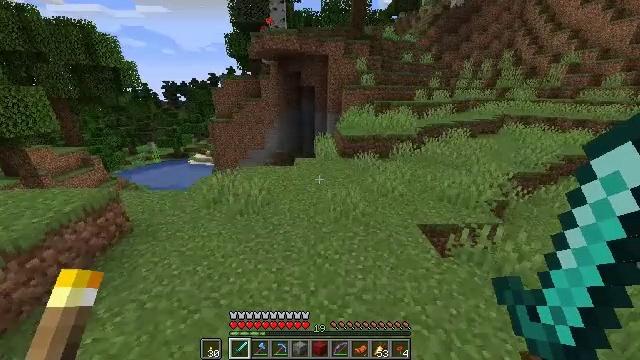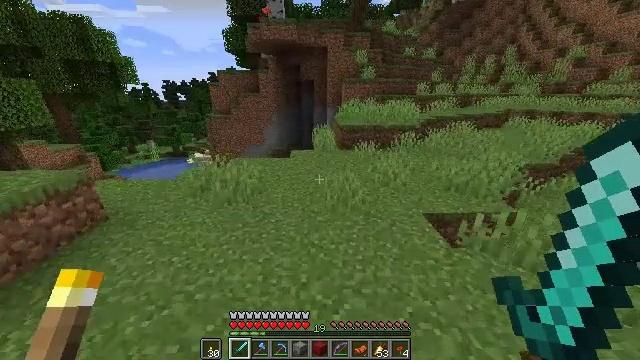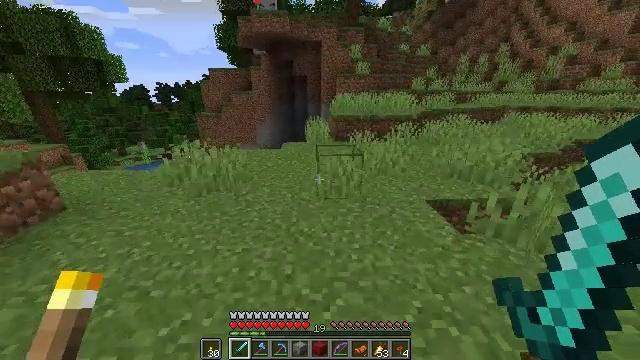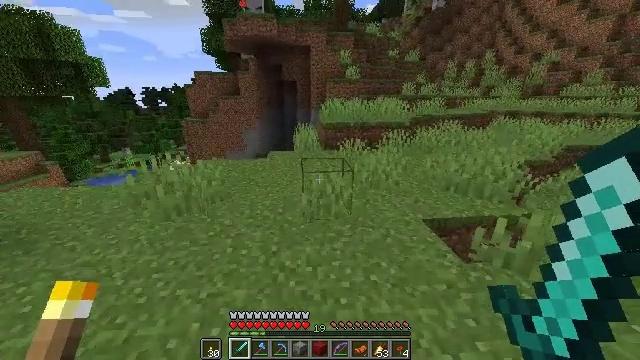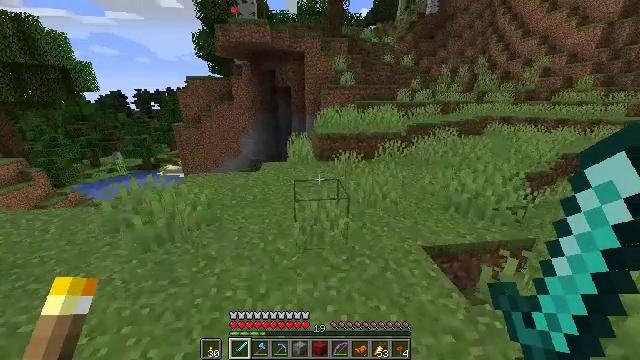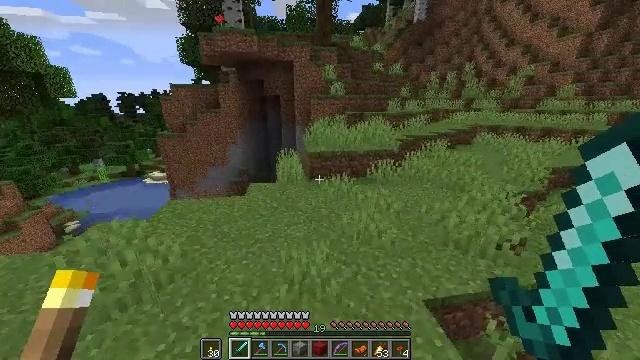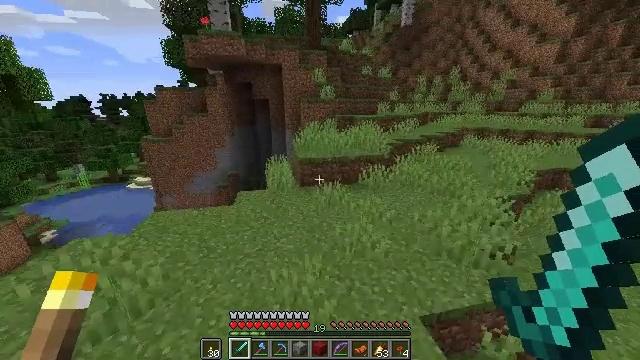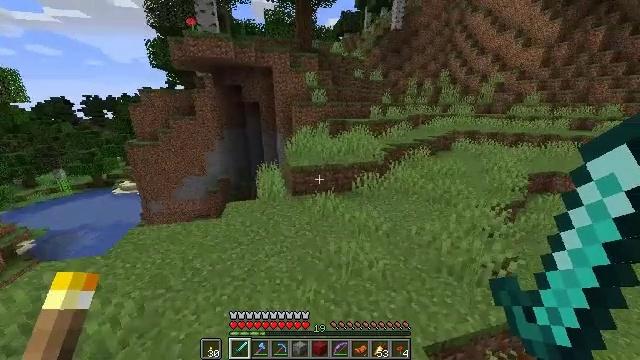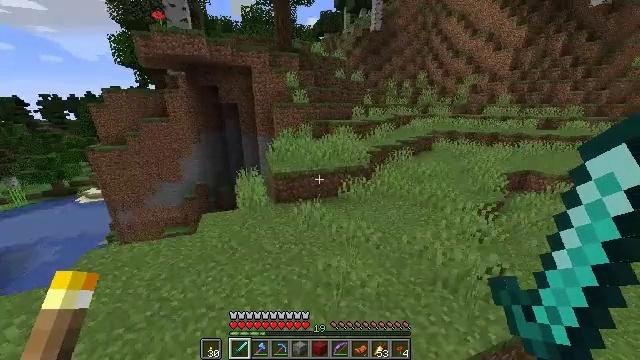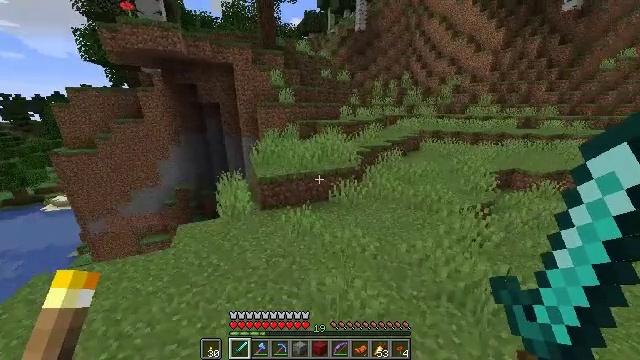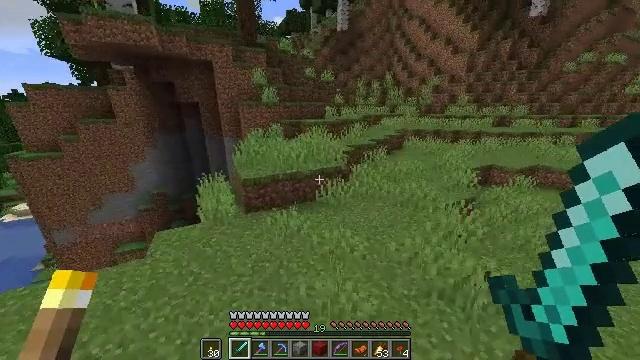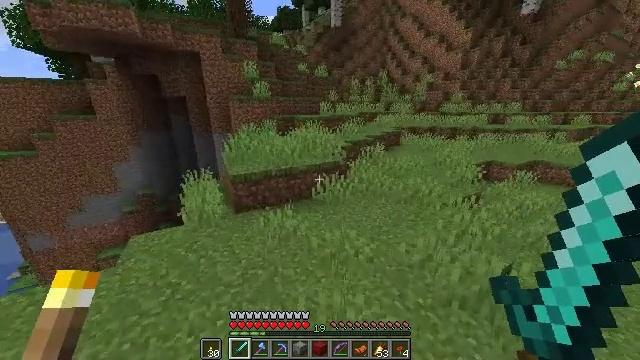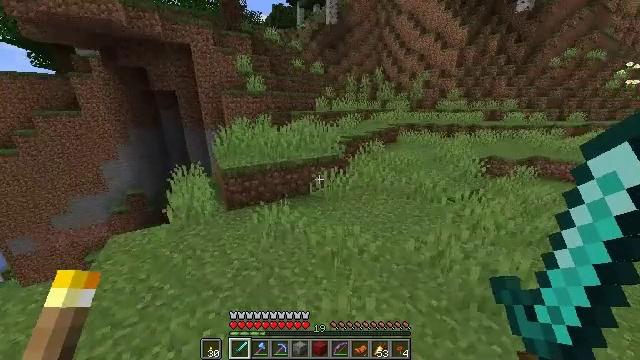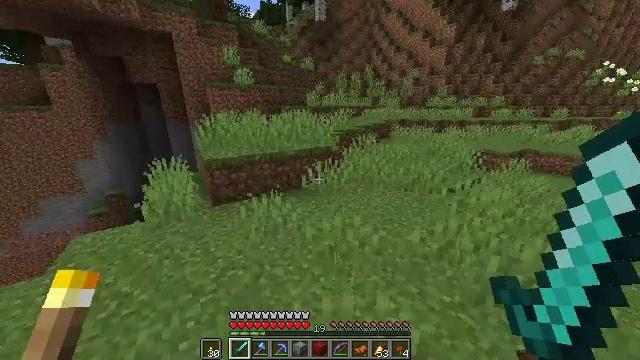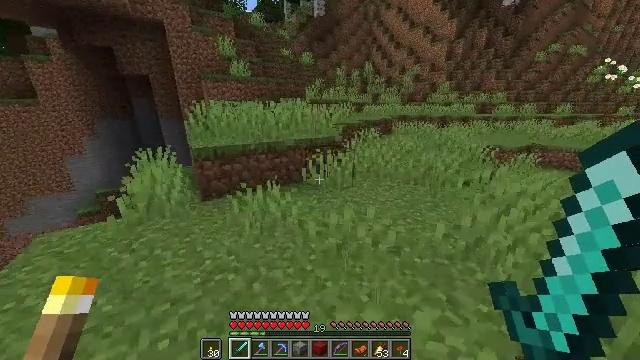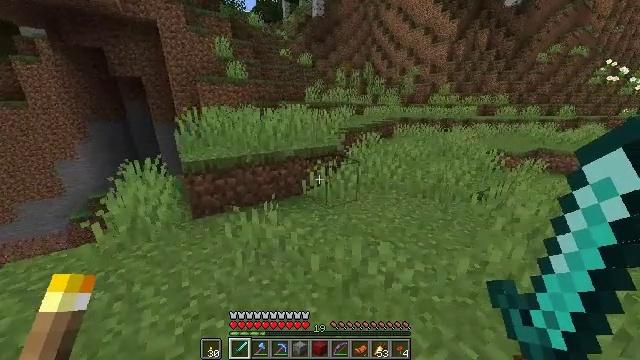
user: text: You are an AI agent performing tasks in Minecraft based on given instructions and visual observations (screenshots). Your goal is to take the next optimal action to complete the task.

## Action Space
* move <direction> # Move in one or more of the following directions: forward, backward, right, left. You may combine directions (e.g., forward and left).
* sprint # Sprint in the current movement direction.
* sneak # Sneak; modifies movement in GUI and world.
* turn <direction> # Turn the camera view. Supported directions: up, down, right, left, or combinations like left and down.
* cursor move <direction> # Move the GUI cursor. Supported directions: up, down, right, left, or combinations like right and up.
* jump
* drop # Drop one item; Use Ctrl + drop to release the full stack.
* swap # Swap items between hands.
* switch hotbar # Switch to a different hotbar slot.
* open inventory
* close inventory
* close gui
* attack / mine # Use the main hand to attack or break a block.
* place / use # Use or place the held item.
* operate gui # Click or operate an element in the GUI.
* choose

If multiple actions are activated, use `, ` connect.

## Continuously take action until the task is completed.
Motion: motion action
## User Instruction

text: Remove oak leaves from branches.
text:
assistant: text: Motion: move forward, sprint, jump
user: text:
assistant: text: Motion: move forward, sprint, turn right, jump
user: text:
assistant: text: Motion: move forward, sprint, turn right and up, jump
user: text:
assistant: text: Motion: move forward, sprint, turn right, jump
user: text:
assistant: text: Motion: move forward, sprint, turn right, jump
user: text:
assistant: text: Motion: move forward, sprint, turn right, jump
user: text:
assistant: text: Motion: move forward, sprint, turn right, jump
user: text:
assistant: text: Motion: move forward, sprint, turn right, jump
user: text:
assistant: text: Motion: move forward, sprint, turn right, jump
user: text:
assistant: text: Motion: move forward, sprint, turn right, jump
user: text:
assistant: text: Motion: move forward, sprint, turn right, jump
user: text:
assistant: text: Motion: move forward, sprint, turn right, jump
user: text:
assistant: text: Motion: move forward, sprint, turn right, jump
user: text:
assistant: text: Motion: move forward, sprint, jump
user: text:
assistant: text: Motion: move forward, sprint, jump
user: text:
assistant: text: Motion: move forward, sprint, jump
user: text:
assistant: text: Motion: move forward, sprint, jump
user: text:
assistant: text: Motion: move forward, sprint, jump
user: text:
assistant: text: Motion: move forward, sprint, jump
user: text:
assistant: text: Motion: move forward, sprint, jump
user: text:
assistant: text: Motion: move forward, sprint, jump
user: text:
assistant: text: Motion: move forward, sprint, jump
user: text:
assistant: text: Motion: move forward, sprint, jump
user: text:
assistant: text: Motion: move forward, sprint, turn left, jump
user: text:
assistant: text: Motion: move forward, sprint, turn left, jump
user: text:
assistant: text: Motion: move forward, sprint, turn left, jump
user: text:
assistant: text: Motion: move forward, sprint, jump
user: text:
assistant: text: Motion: move forward, sprint, turn left, jump
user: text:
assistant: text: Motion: move forward, sprint, turn left, jump
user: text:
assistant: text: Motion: move forward, sprint, jump